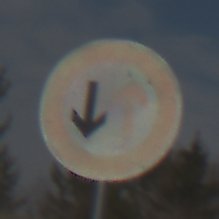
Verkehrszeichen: VorrangDesGegenverkehrs
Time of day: Midday
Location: Outdoor (Suburban)
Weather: PartlyCloudy
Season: NotSpecified
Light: Natural